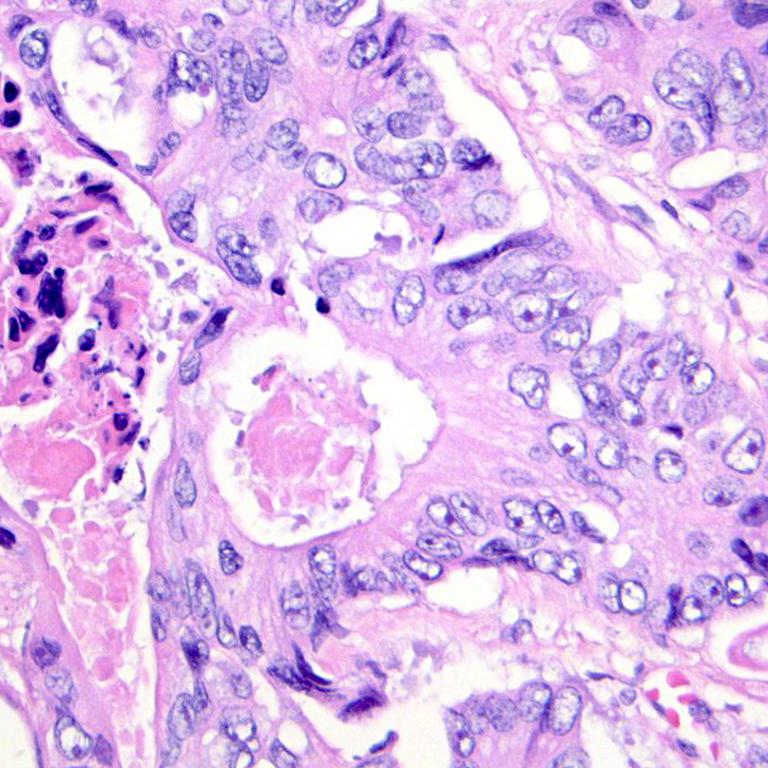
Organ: colon
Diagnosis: adenocarcinomas